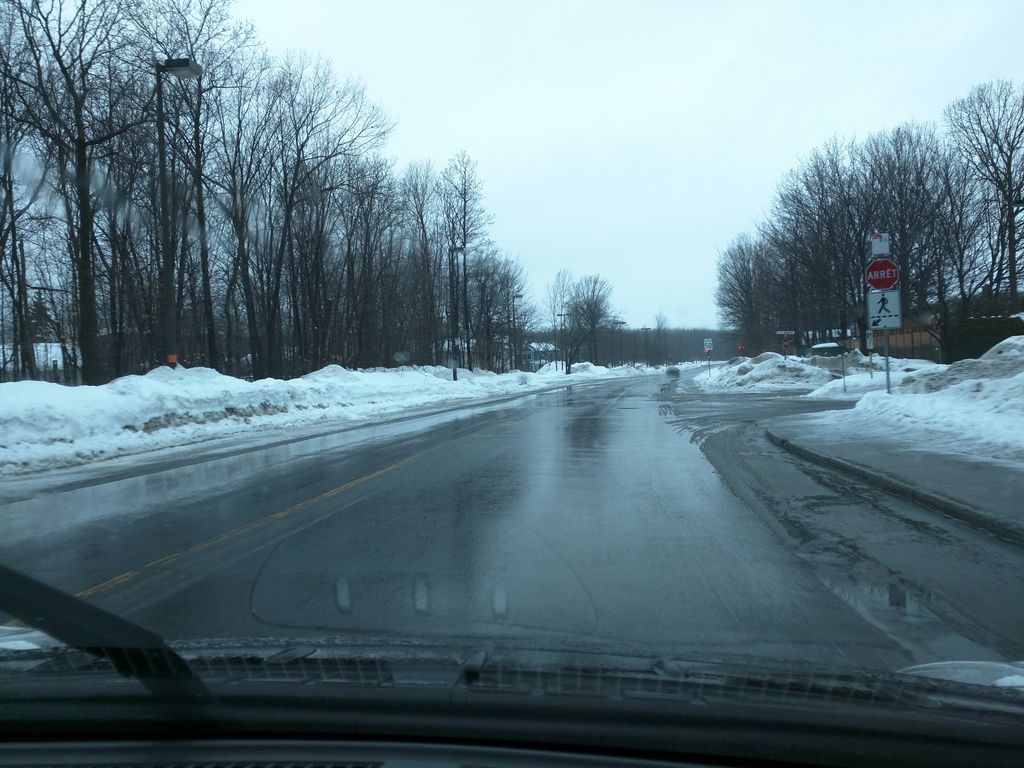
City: montreal